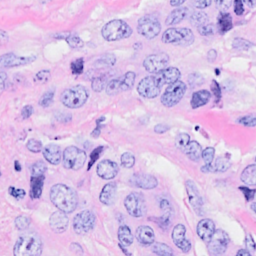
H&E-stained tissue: Breast